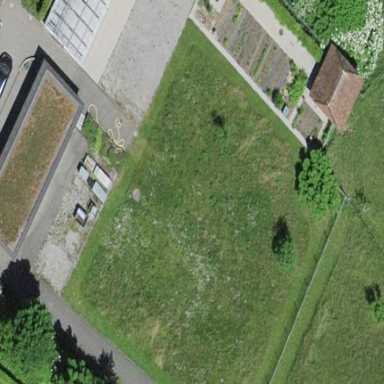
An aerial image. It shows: Garden area designated for leisure land.